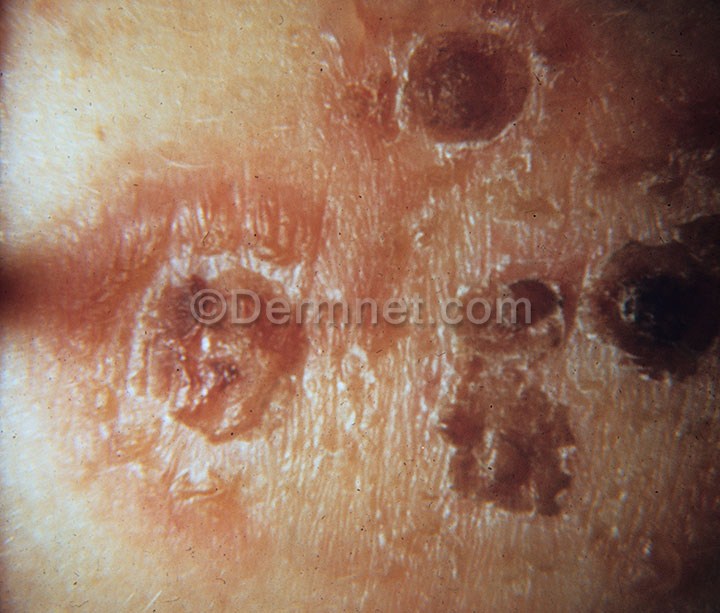
Disease: Bullous Disease Photos